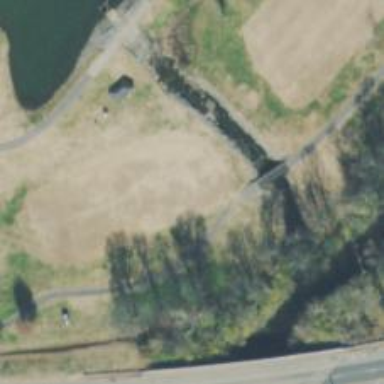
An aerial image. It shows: Golf hole.